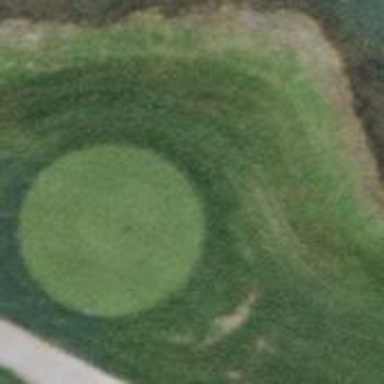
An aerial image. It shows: Golf tee on grassy land.